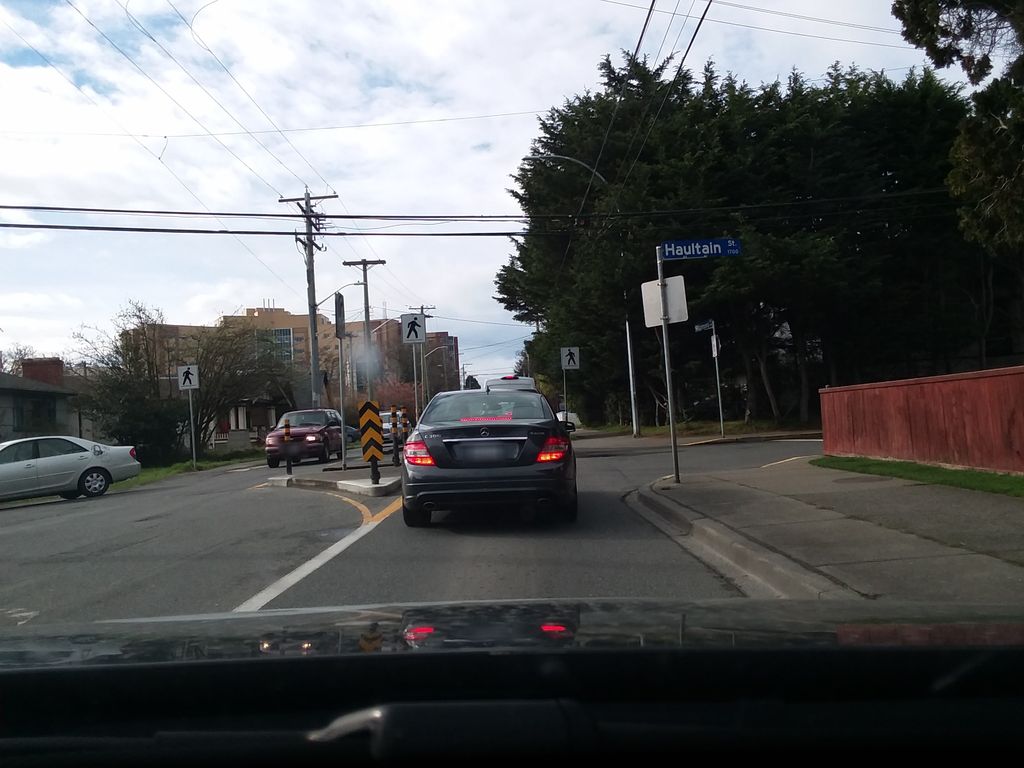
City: victoria